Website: lowes
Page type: payment
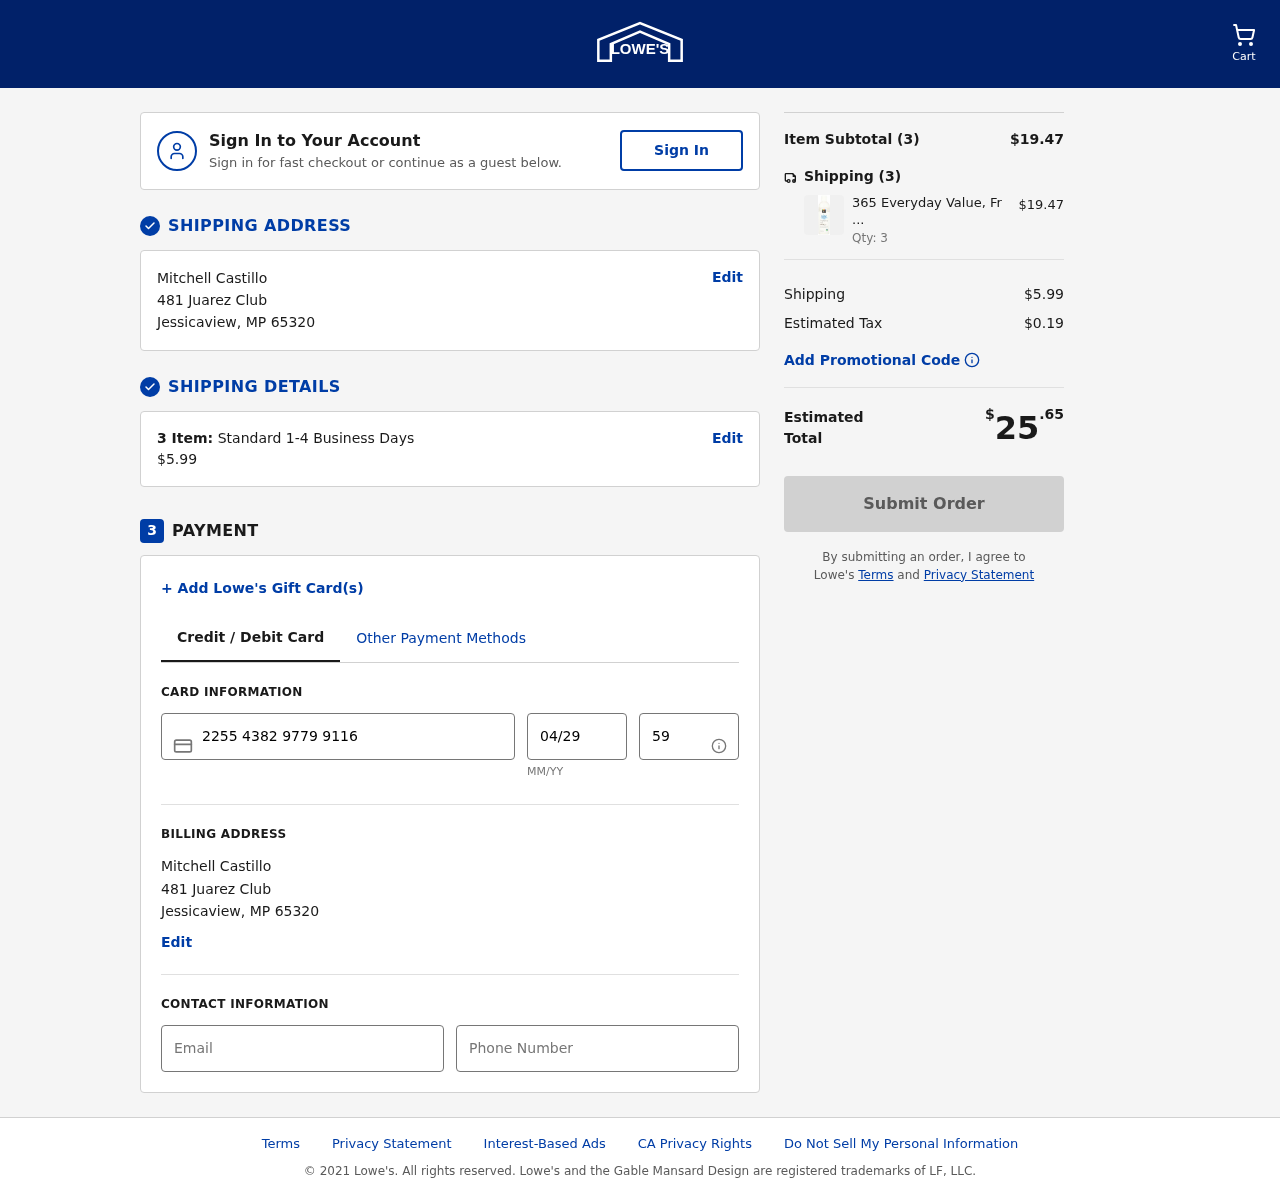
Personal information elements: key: PII_CARD_CVV
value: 596
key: PII_CARD_EXPIRY
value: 04/29
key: PII_CARD_NUMBER
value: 2255 4382 9779 9116
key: PII_CITY
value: Jessicaview
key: PII_EMAIL
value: mitchell.castillo@yahoo.com
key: PII_FULLNAME
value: Mitchell Castillo
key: PII_PHONE
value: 8177811026
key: PII_POSTCODE
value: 65320
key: PII_STATE_ABBR
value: MP
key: PII_STREET
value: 481 Juarez Club
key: PII_FULLNAME2
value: Mitchell Castillo
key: PII_STREET2
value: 481 Juarez Club
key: PII_CITY2
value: Jessicaview
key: PII_STATE_ABBR2
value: MP
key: PII_POSTCODE2
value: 65320
Product elements: key: PRODUCT1_NAME
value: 365 Everyday Value, Fragrance Free Shampoo, 16 fl oz
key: PRODUCT1_PRICE
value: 6.49
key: PRODUCT1_QUANTITY
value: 3
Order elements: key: ORDER_NUM_ITEMS
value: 3
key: ORDER_SHIPPING_COST
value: $5.99
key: ORDER_NUM_ITEMS2
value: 3
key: ORDER_SUBTOTAL
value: $19.47
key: ORDER_NUM_ITEMS3
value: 3
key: ORDER_SHIPPING_COST2
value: $5.99
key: ORDER_TAX
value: $0.19
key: ORDER_TOTAL
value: $25.65